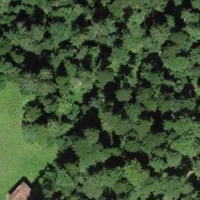
EUNIS habitat code: 43
Species observed at this site:
Tussilago farfara